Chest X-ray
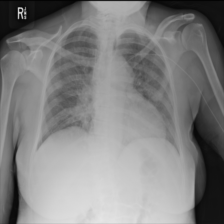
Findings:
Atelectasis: negative
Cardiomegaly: negative
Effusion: negative
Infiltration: negative
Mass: negative
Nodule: negative
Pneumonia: negative
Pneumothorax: negative
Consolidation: negative
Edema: negative
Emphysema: negative
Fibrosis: negative
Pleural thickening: negative
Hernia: negative